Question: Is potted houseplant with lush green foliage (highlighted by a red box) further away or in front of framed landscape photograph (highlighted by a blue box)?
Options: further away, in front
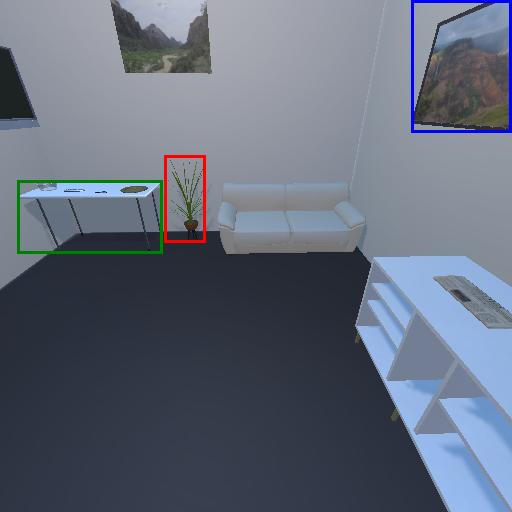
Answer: further away